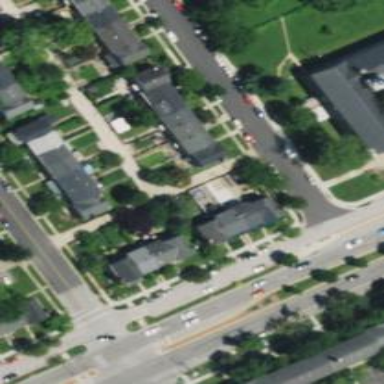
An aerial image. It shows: Alley classified as service road.